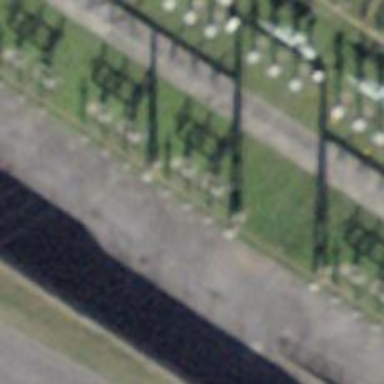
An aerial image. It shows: Insulator used in power systems.